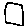
Label: square